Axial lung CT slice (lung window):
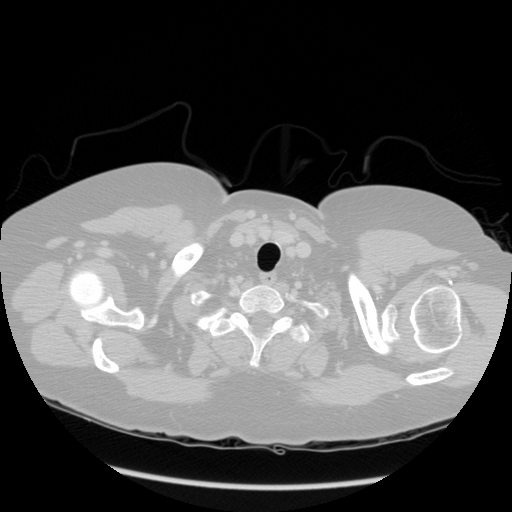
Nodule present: no